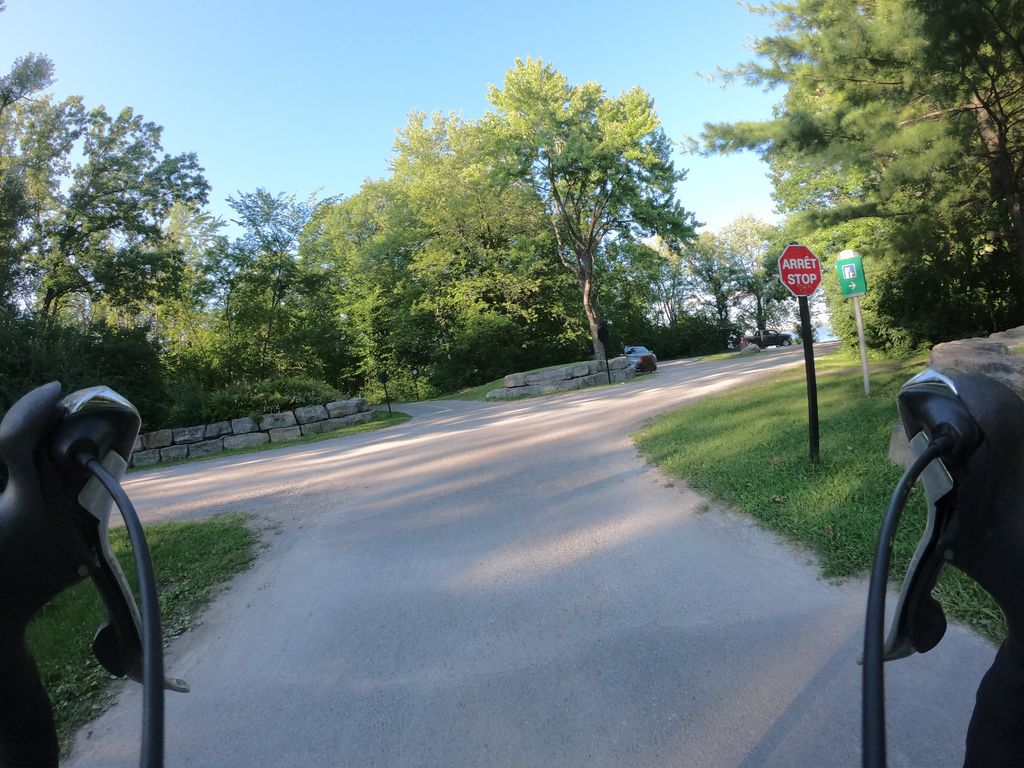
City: ottawa-gatineau